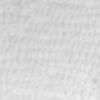
Label: no_change